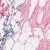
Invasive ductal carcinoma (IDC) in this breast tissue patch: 0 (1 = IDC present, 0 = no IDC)